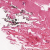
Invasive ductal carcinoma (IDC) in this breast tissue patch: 0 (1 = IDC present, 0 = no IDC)